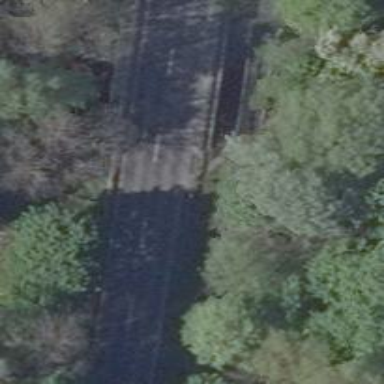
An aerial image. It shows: Asphalt path crossing over bridge.